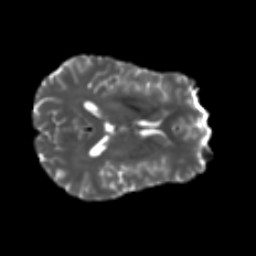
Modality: T2w
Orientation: axial
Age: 60
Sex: male
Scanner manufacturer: ge
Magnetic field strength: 3 T
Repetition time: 7.8 s
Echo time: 0.0613 s